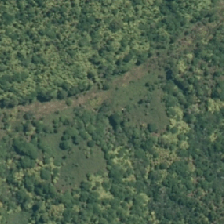
Land cover: manuka_kanuka